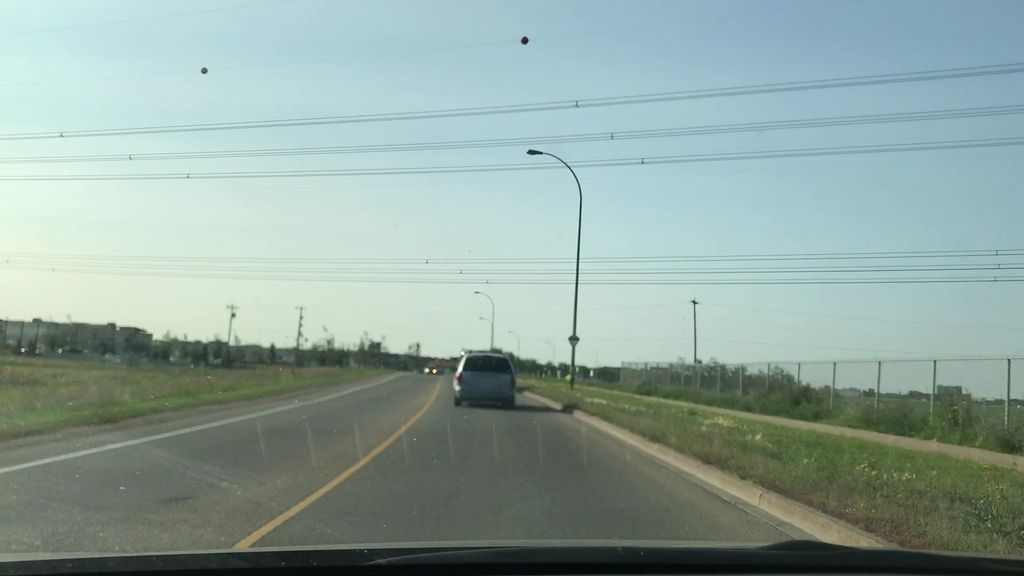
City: edmonton